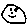
Label: smiley face